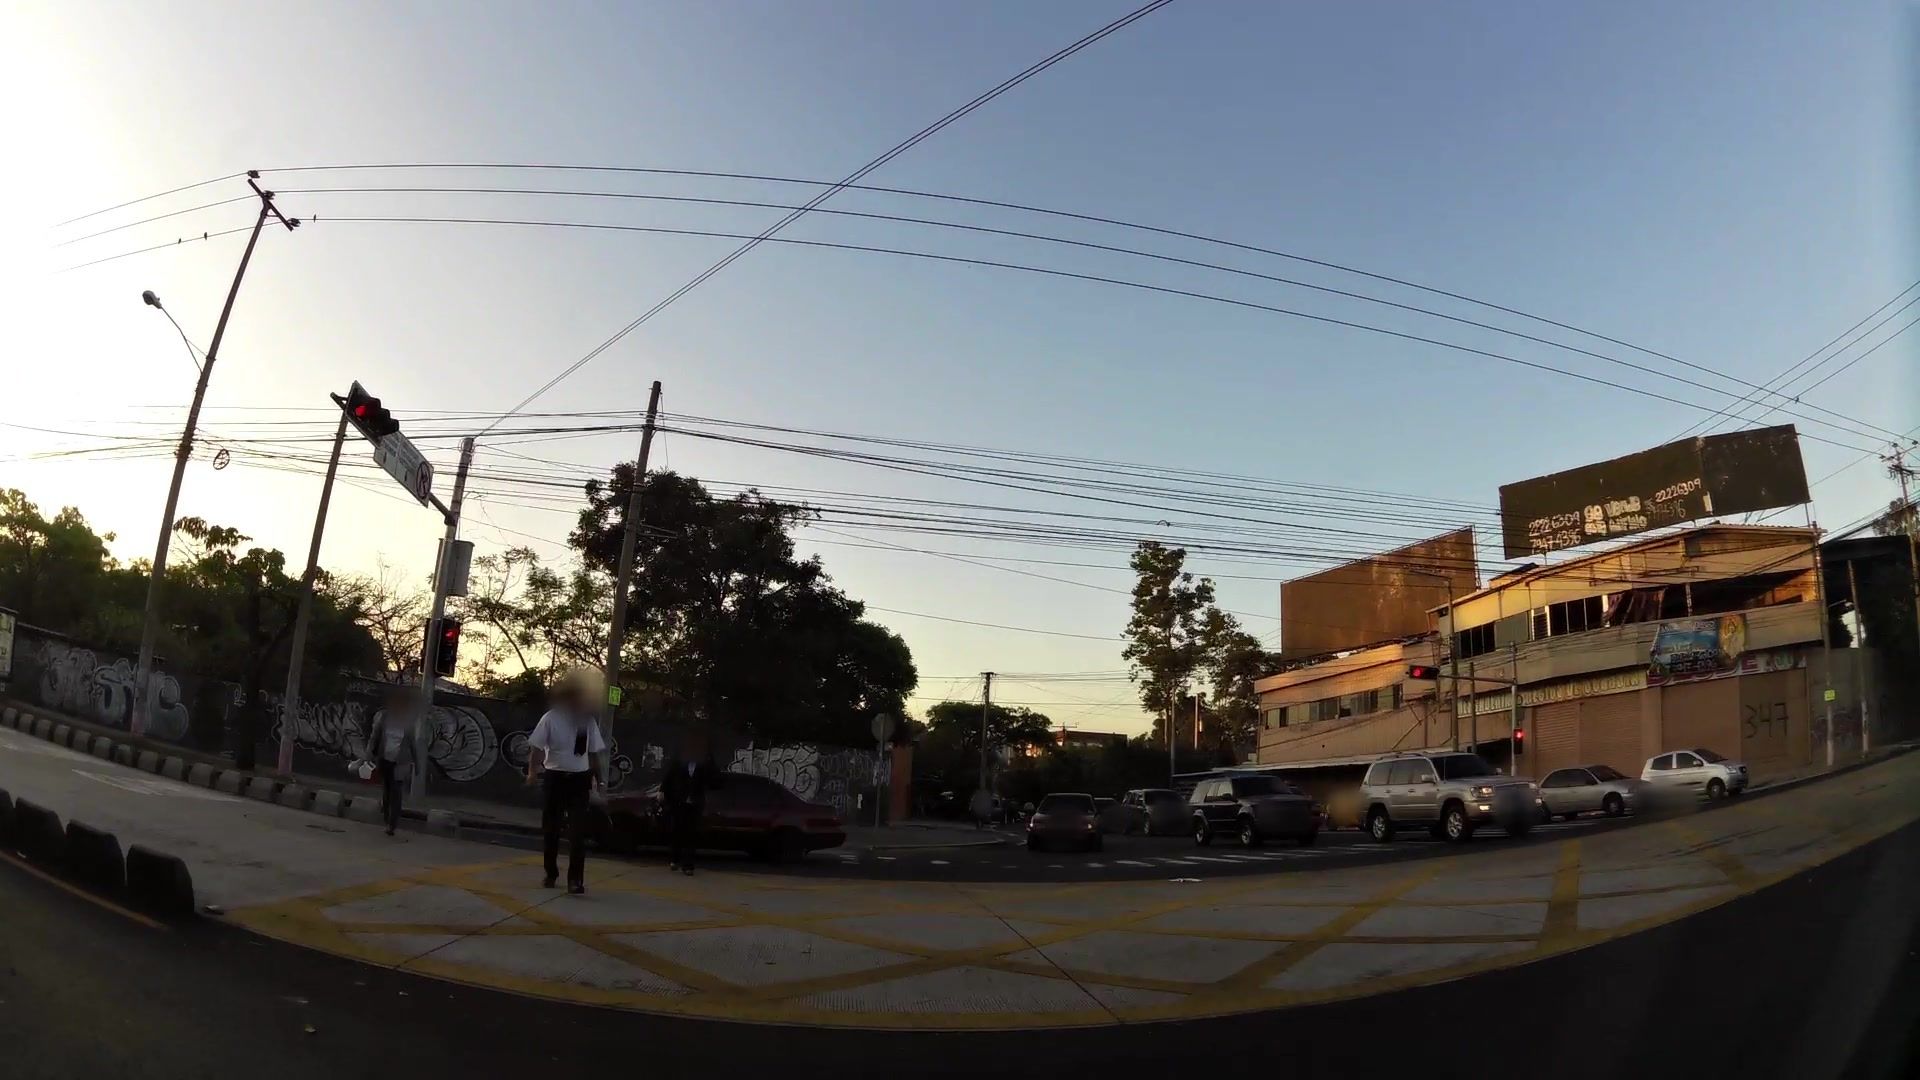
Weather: clear
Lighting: dusk/dawn
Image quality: good
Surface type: driving surface
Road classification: busway
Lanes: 2
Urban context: urban centre
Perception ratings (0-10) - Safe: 2.12, Lively: 4.82, Beautiful: 5.46, Boring: 2.69, Depressing: 4.22, Wealthy: 1.27